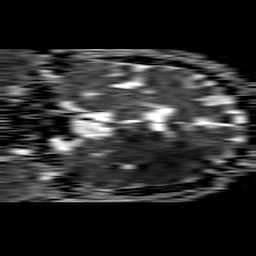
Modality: ADC
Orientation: coronal
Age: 56
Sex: male
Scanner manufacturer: philips
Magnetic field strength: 1.5 T
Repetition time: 4.6 s
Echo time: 0.08528 s